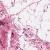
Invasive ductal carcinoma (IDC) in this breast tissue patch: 0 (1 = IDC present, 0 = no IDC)